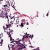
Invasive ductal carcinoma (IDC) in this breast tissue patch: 0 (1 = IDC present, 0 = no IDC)